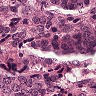
Metastatic tissue present: yes